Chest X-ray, PA view. Patient: 35 years old, sex M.
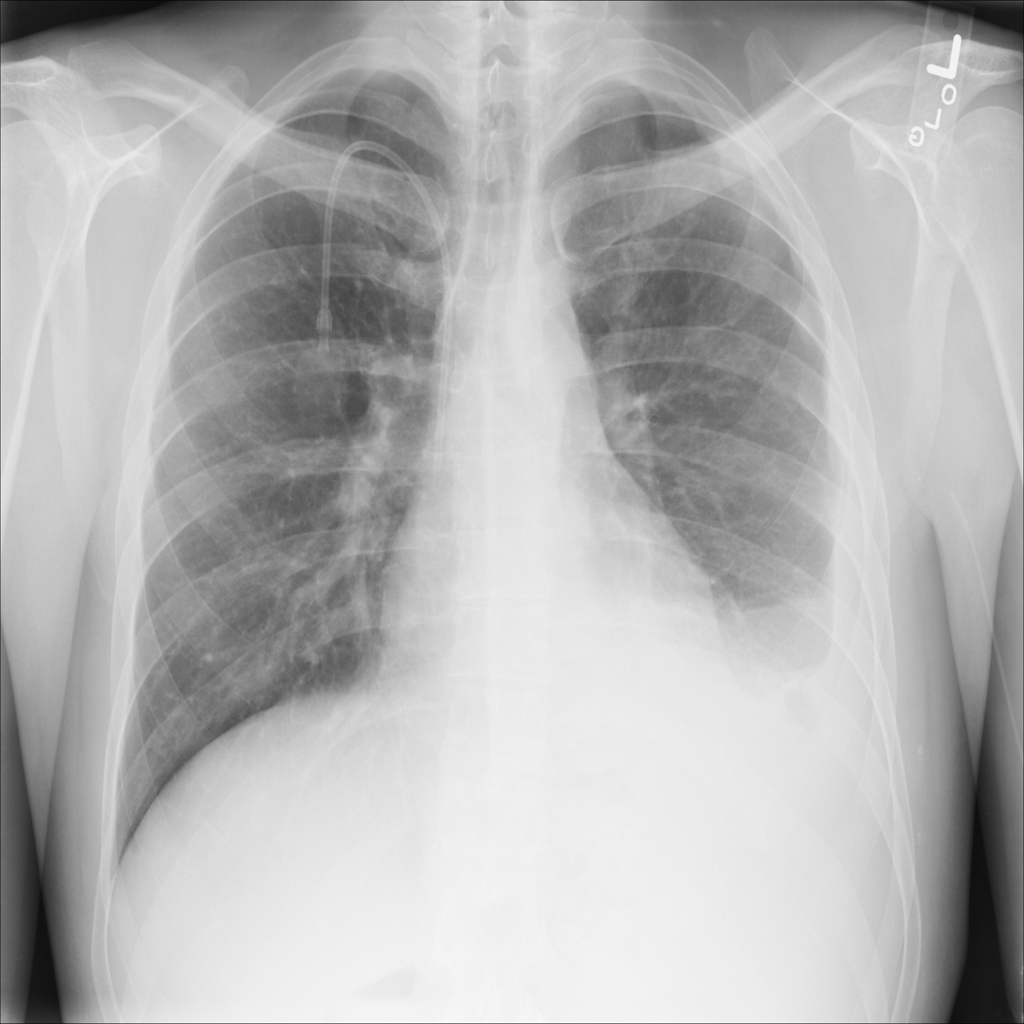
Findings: Effusion